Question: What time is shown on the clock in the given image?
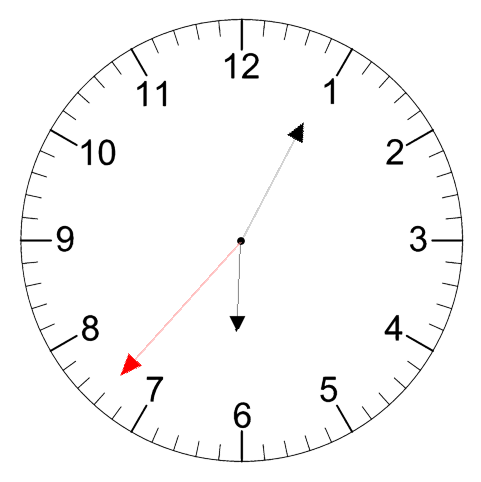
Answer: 06:04:37